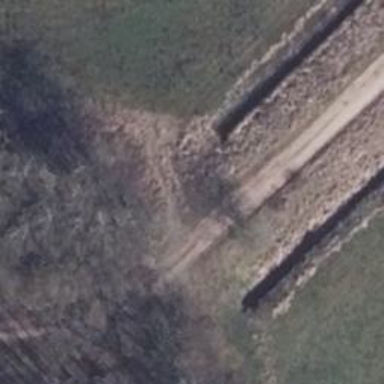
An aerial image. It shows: Sandy track with grade 4 tracktype.